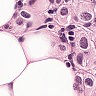
Metastatic tissue present: yes